Question: I'd like to create an HTML form submit button with the ''add tag'', however, the web page is in Swedish, so I'd like to have a different .
That is, I want to have a button like

but I want to have my code like
'''
if (request.getParameter(cmd).equals("add tag"))
tags.addTag( /*...*/ );
'''
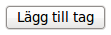
Answer: It's possible using the 'button' element.
'''
<button name="name" value="value" type="submit">Sok</button>
'''
From the <URL>
> Buttons created with the BUTTON element function just like buttons created with the INPUT element, but they offer richer rendering possibilities: the BUTTON element may have content.